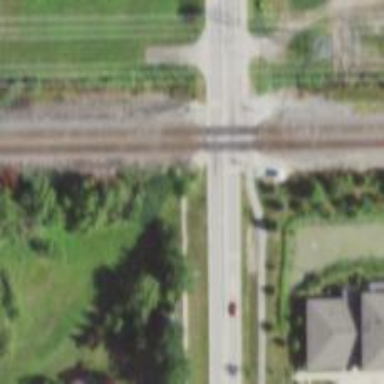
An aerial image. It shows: Level railway crossing with lights and barriers.